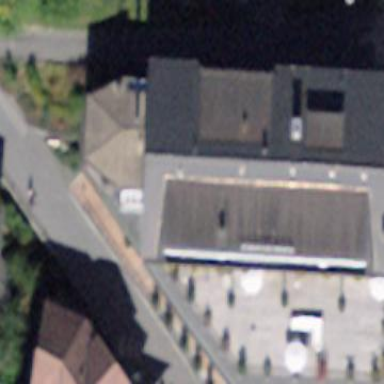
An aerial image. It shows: Hotel building.